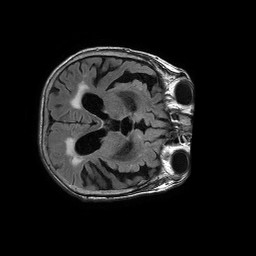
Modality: FLAIR
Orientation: axial
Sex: female
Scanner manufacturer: philips
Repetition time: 11 s
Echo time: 0.125 s